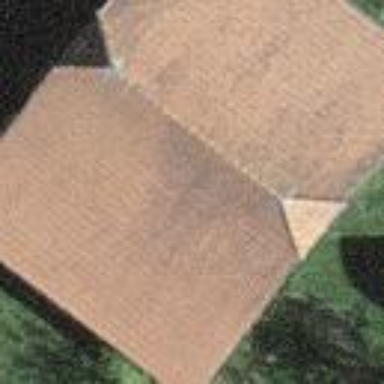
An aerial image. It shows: Rural barn.